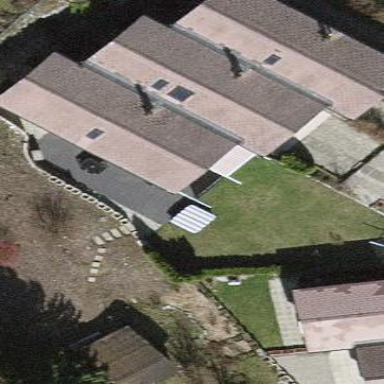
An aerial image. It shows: Residential garden.